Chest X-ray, AP view. Patient: 29 years old, sex M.
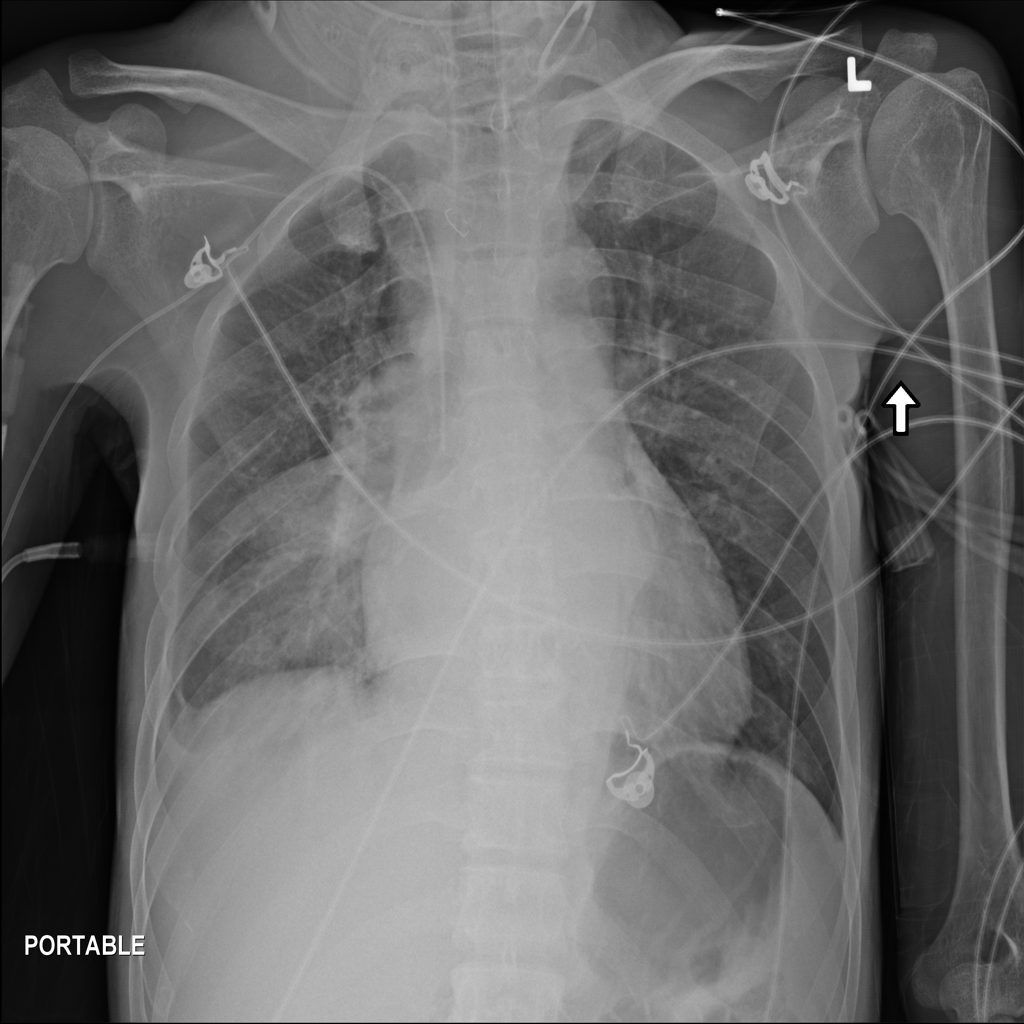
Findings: Effusion, Infiltration